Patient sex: M
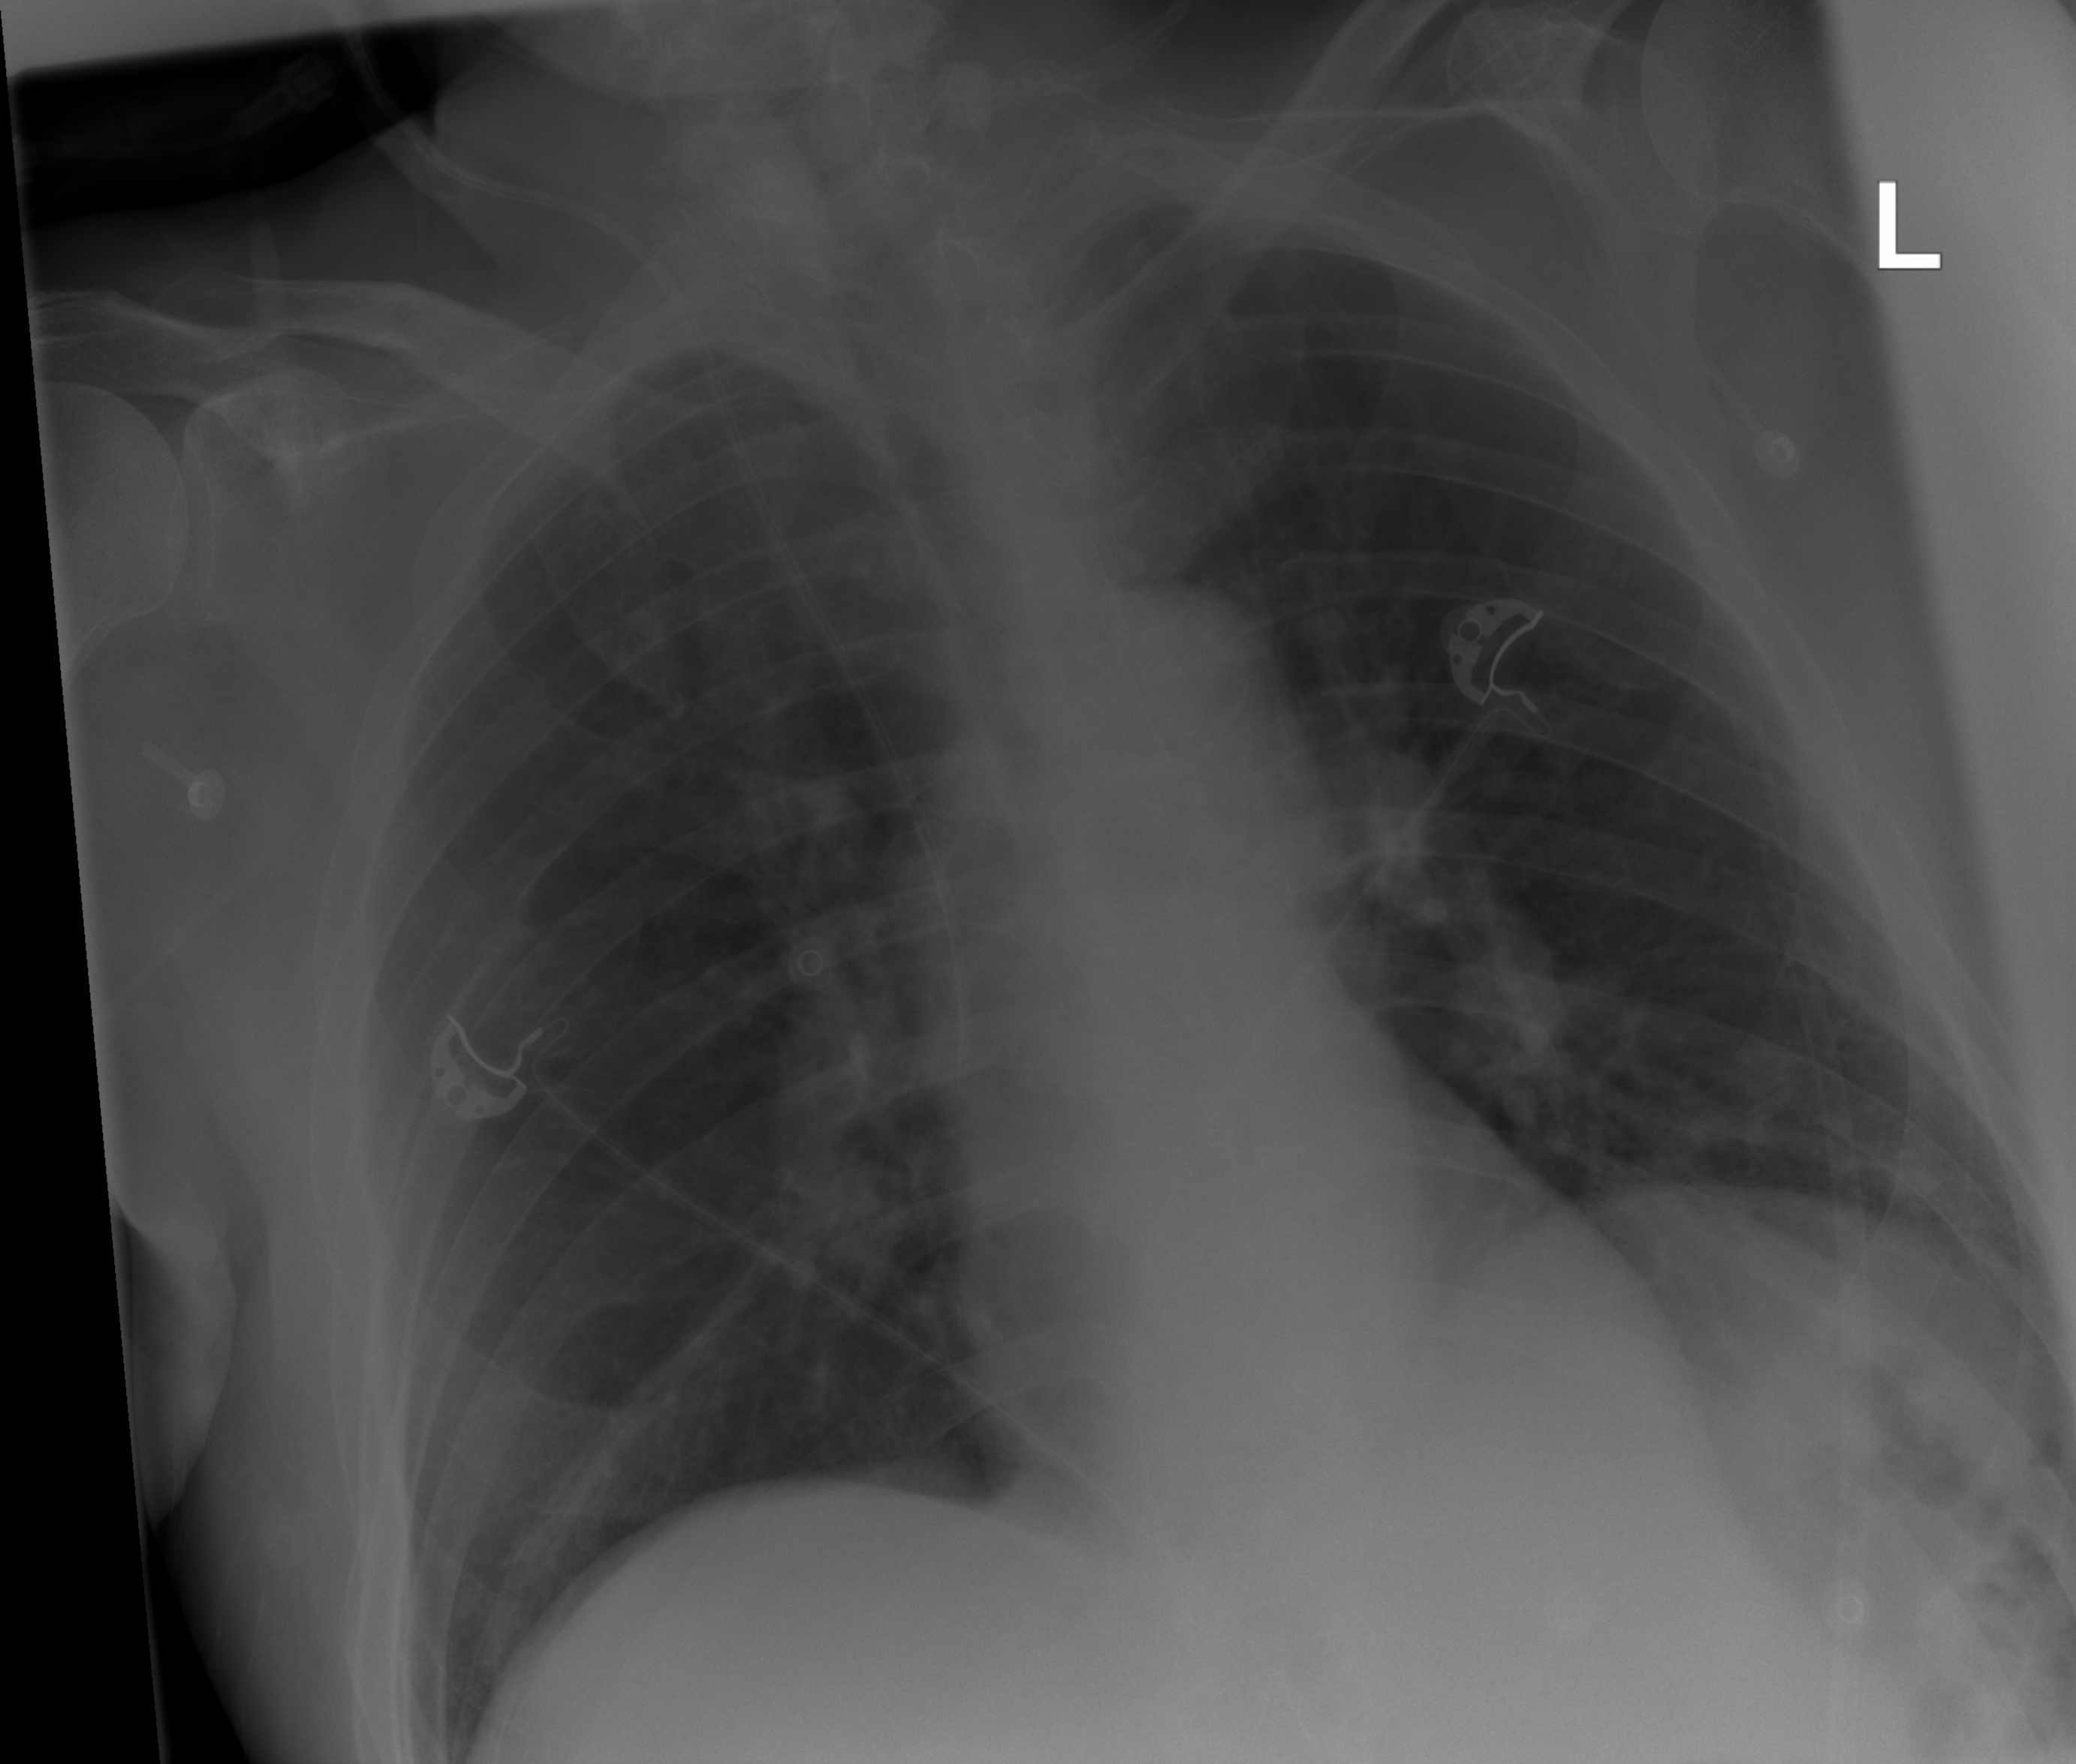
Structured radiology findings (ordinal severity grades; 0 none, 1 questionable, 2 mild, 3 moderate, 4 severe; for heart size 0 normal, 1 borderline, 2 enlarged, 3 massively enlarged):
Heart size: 0
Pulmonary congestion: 1
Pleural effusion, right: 2
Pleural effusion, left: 0
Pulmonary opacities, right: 0
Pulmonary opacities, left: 0
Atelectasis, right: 2
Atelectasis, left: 1